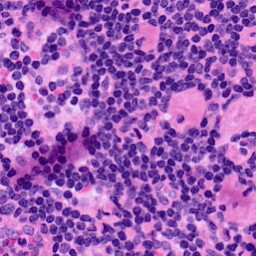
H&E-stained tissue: LymphNode